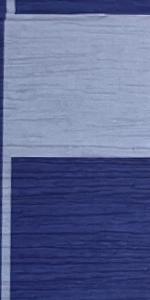
Label: Empty